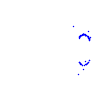
Particle: kaon